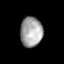
Tissue: prostate
Cell type: Epithelial cells
Senescence score: 0.3289
Nuclear area (px): 649
Mean DAPI intensity: 162.664